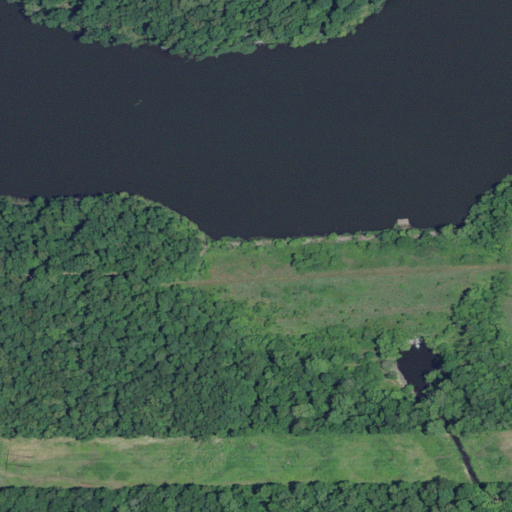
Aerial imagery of valley in Missouri named Turkeypen Hollow containing deciduous forest, open water, woody wetlands, shrub, grassland, herbaceous wetlands, barren land, and evergreen forest